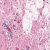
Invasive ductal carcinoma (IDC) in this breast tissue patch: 0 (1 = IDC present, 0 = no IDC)